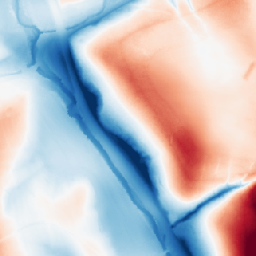
Category: classical
Decomposition family: gaussian_anisotropic
Decomposition parameters: sigma_x: 50
sigma_y: 5
Upsampling method: area
Upsampling parameters: scale: 8
Upsampling scale: 8